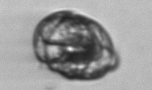
Label: Proterythropsis